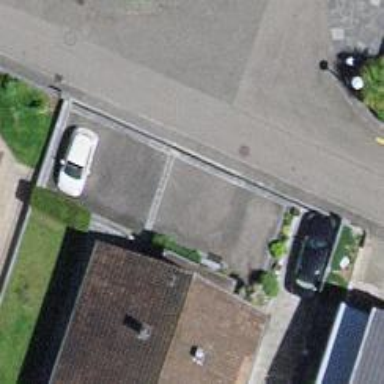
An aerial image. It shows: Street side parking area.